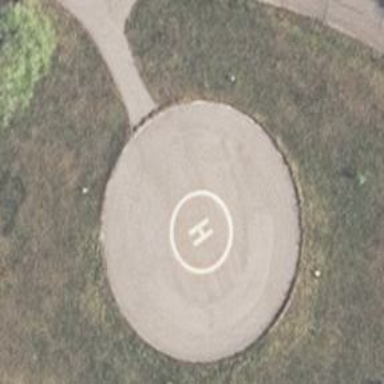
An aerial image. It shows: Image showing helipad at airport.